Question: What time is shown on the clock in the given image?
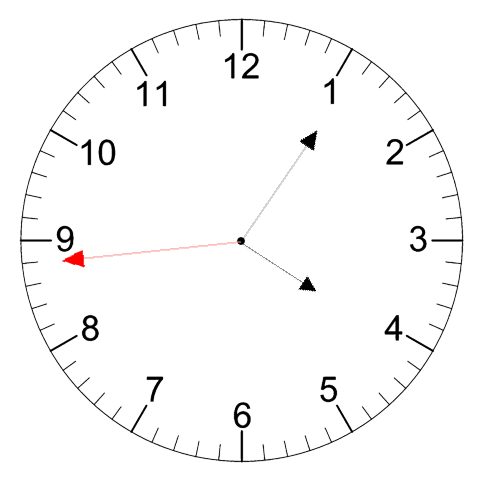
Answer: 04:05:44